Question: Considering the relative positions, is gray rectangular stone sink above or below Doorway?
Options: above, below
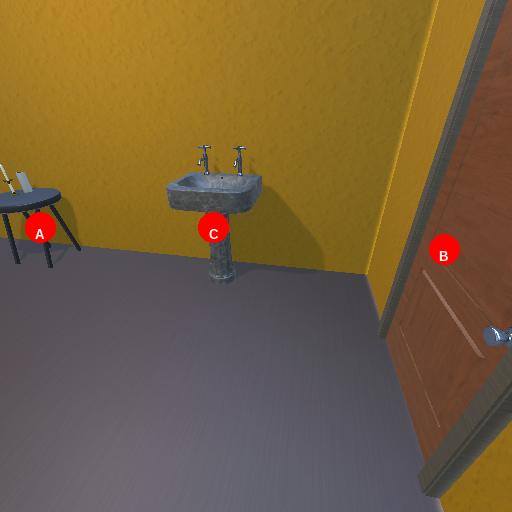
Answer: above